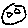
Label: moon